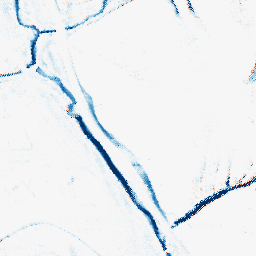
Category: morphological
Decomposition family: morphological_rect
Decomposition parameters: operation: closing
width: 10
height: 5
Upsampling method: regularized
Upsampling parameters: scale: 4
lambda_reg: 0.1
Upsampling scale: 4